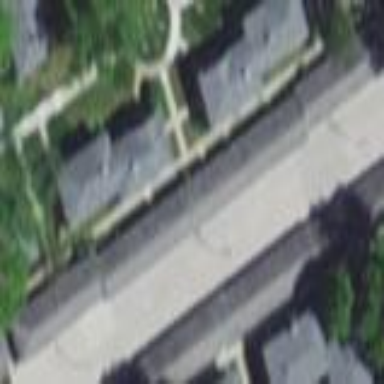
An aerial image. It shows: Group of garages.